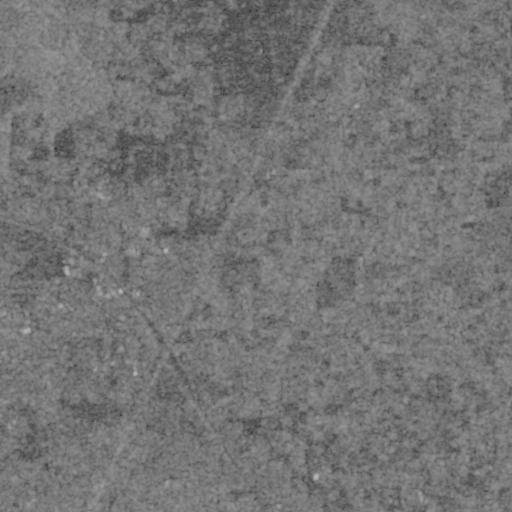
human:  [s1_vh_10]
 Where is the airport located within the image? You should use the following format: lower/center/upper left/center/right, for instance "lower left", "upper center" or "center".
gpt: The airport is located in the upper left of the image.
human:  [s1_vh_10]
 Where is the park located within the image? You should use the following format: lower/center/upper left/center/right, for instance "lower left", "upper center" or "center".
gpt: The park is located in the lower left of the image.
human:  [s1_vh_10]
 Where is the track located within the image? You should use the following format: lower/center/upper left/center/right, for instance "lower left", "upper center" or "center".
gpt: There is no track in the image.

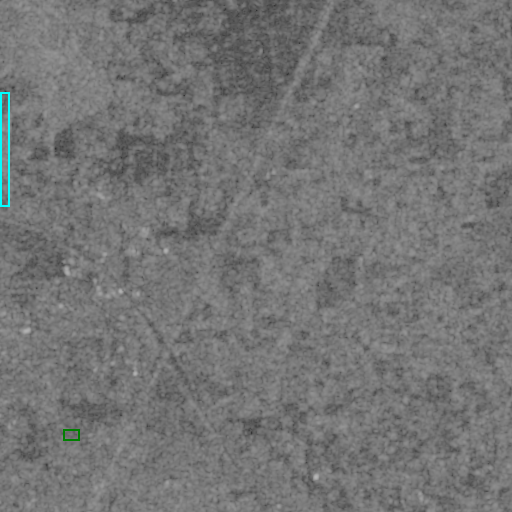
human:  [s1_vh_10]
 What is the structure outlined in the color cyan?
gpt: The structure outlined in cyan is an airport.
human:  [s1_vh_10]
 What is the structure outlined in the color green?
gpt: The structure outlined in green is a park.
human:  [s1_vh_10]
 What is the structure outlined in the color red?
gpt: There is no red outline.